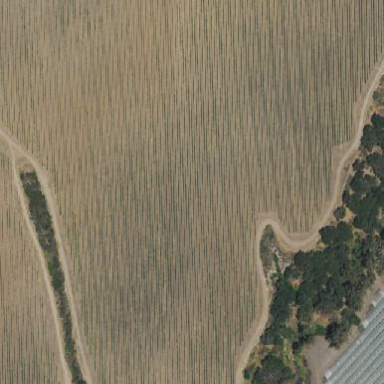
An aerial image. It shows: Vineyard where grapes are grown.